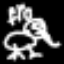
Label: frog